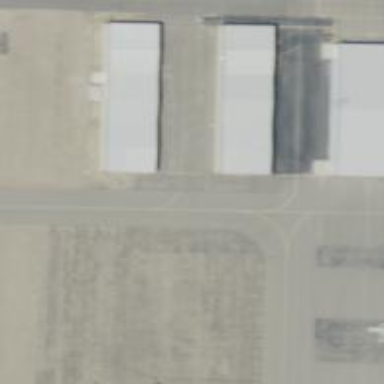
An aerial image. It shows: Image of taxiway at airport.